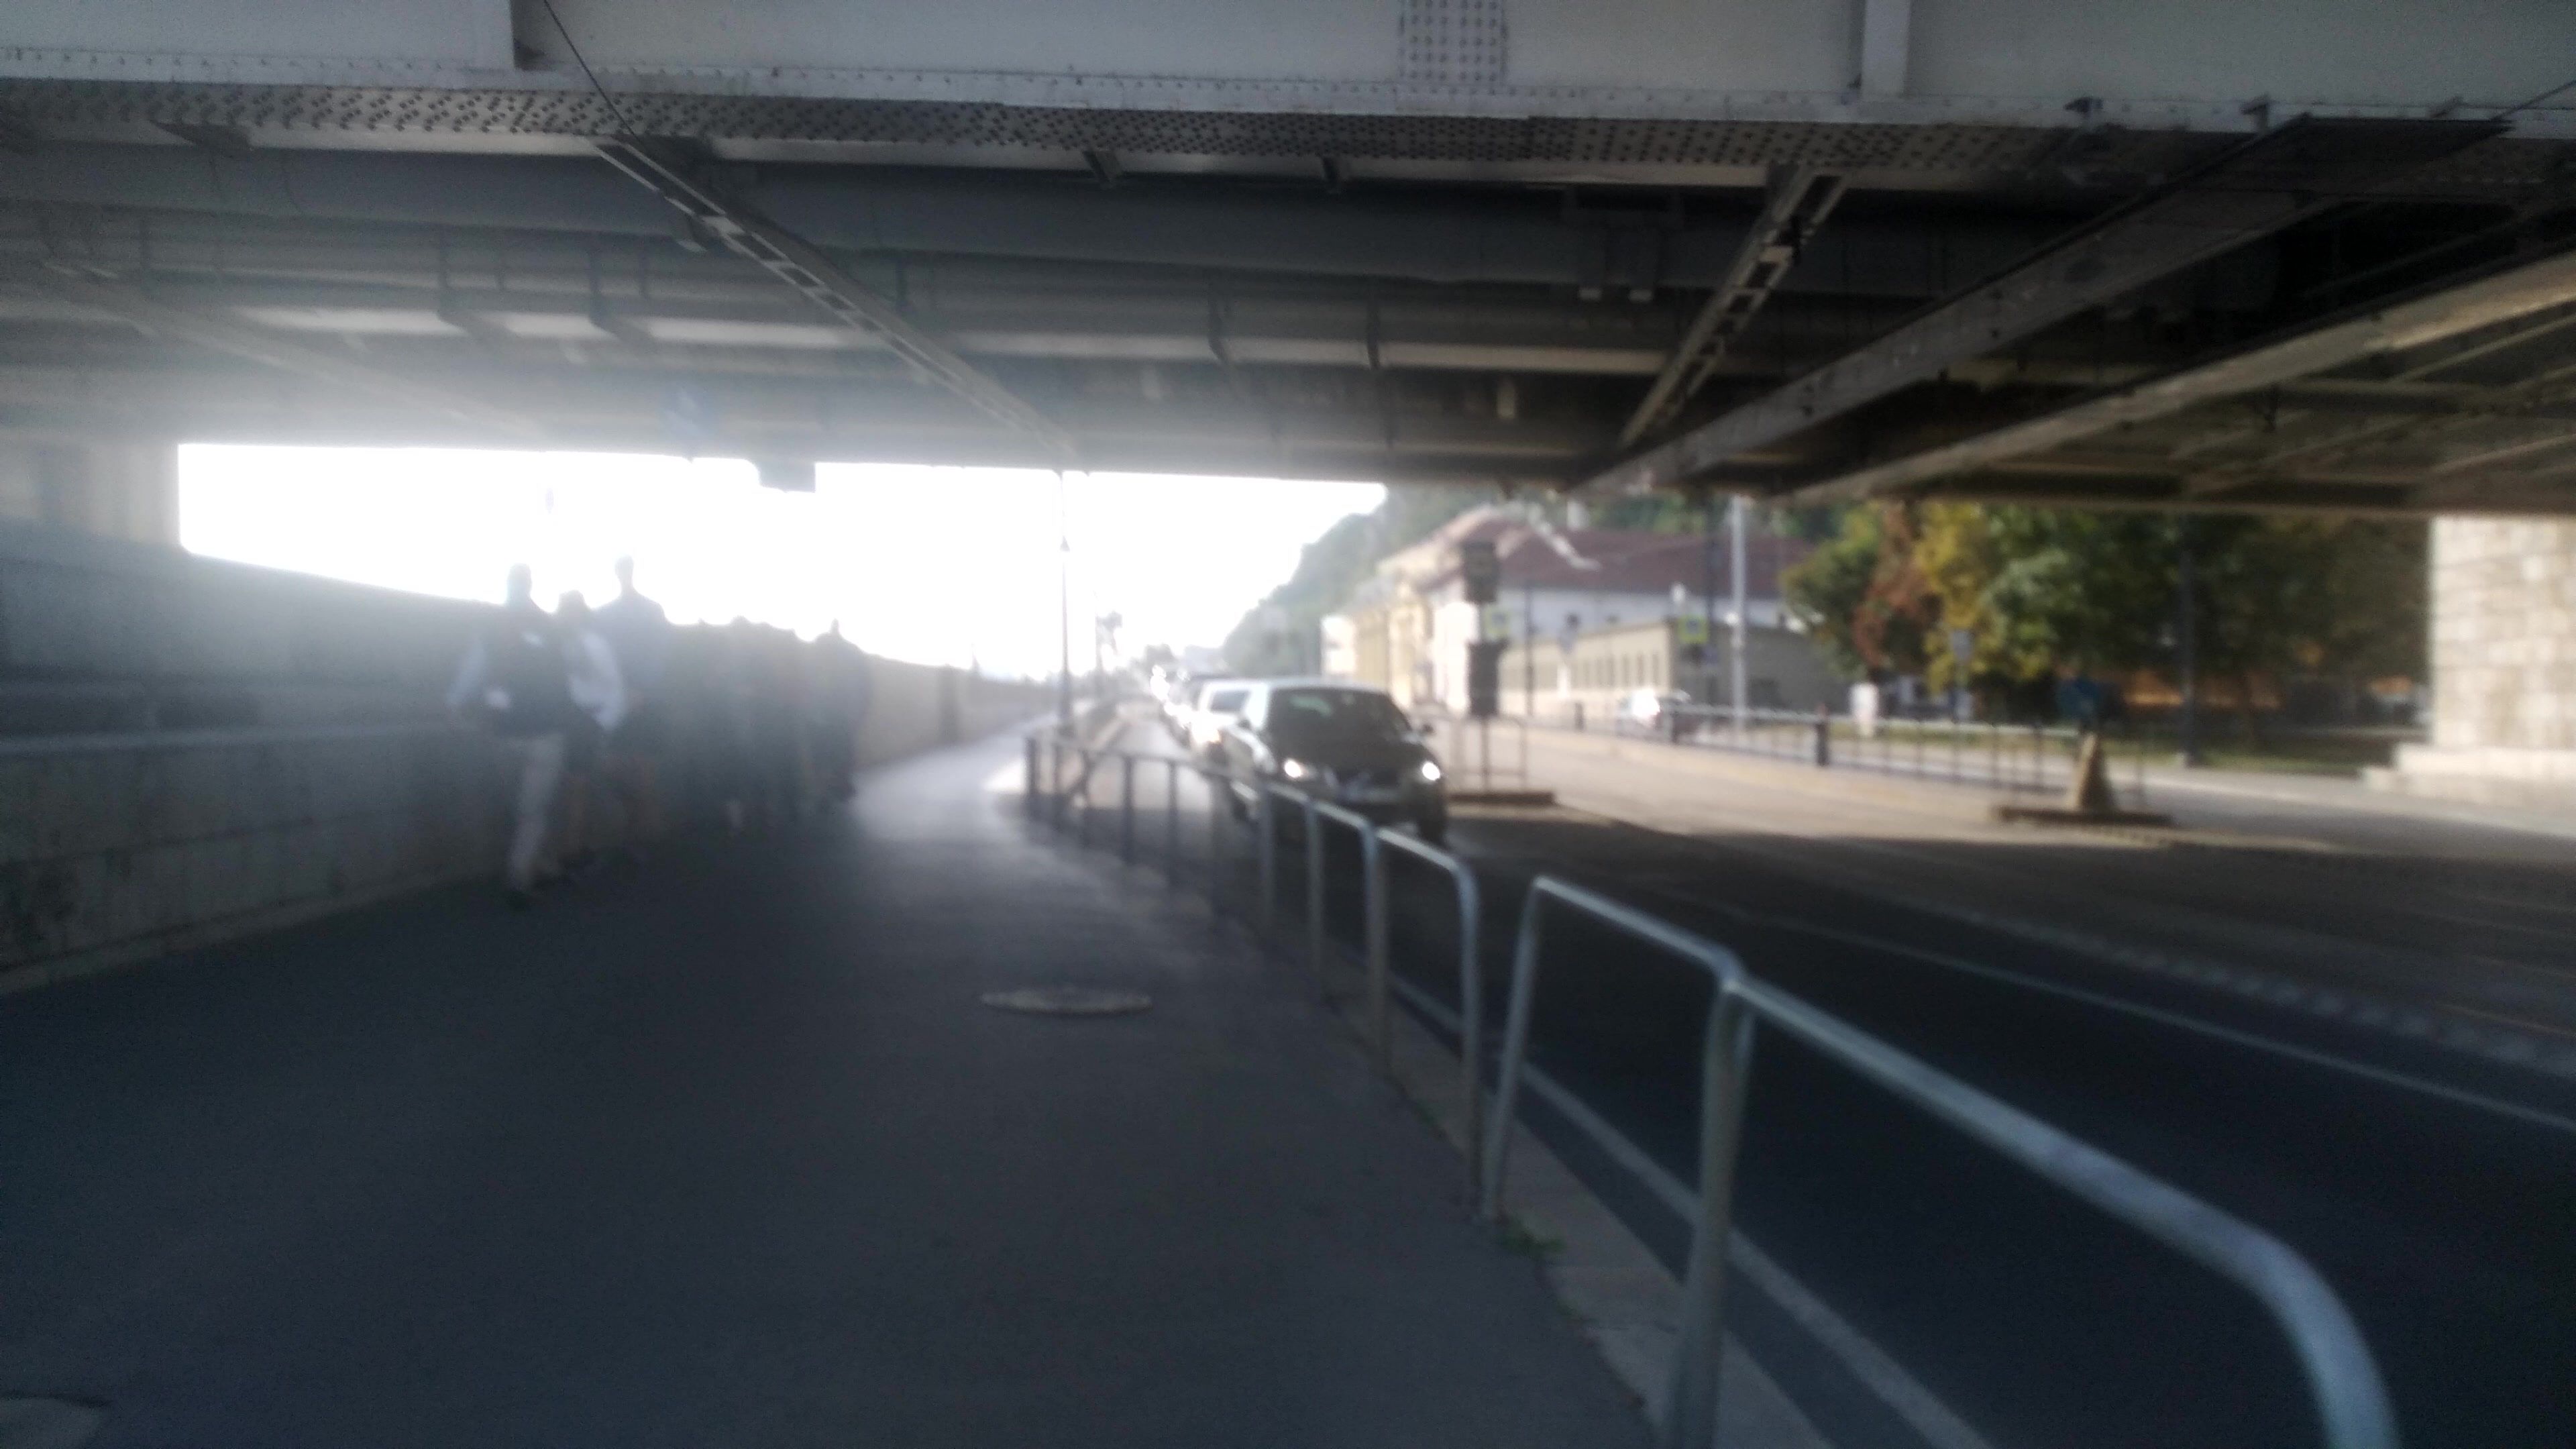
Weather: clear
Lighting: day
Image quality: slightly poor
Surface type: driving surface
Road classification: footway, cycleway
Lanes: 1
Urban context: urban centre
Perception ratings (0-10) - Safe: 0.39, Lively: 5.52, Beautiful: 6.51, Boring: 6.02, Depressing: 2.41, Wealthy: 3.02